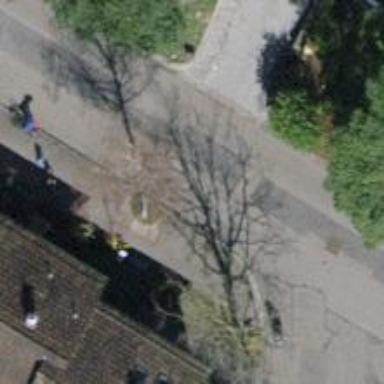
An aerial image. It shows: Beautiful tree in nature.